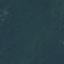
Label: Forest